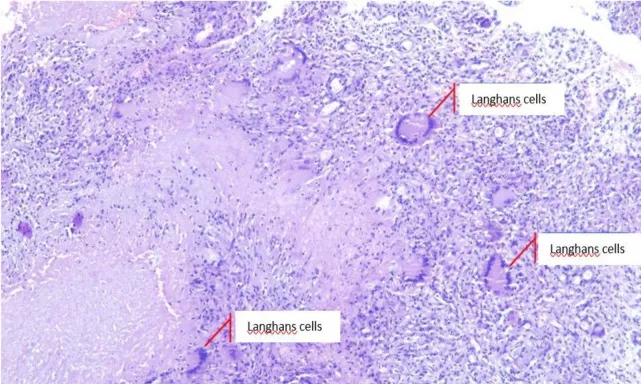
Granulomatous inflammation, swollen connective tissues containing epithelioid tubercle nests with necrotization, and datia Langhans cells.
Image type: pathology (h&e)